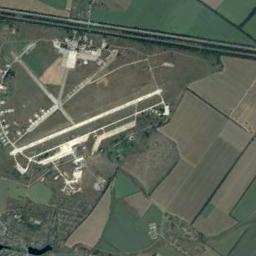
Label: airport